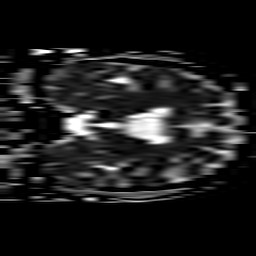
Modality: ADC
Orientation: coronal
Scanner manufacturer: philips
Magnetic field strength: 3 T
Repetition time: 3.078 s
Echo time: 0.076 s